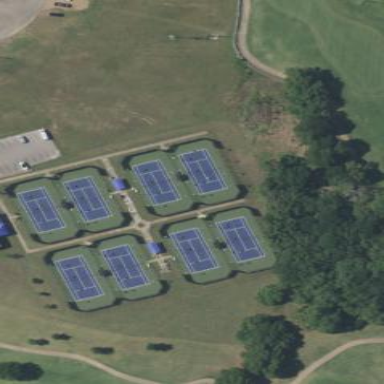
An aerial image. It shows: Sports center with tennis facility.